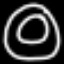
Label: donut